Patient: sex F, age 58
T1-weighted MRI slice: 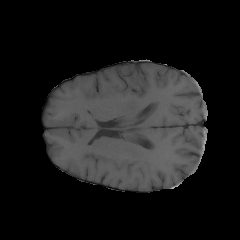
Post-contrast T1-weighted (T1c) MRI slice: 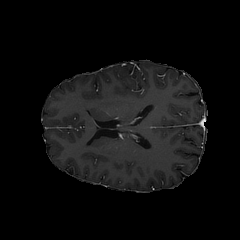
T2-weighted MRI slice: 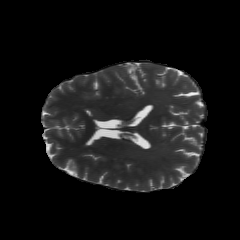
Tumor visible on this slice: no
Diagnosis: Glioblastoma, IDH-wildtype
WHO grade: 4